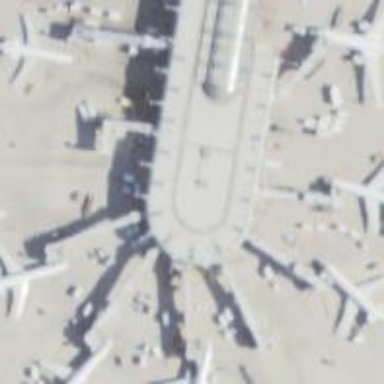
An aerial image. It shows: Airport gate.